Question: I am creating a shiny app by using a fluidRow/Column layout!
In the first row I would like to include an output containing one image plot!
The second row contains further plots and reactive inputs (selectInput).
No matter what I try (renderPLot, renderImage, renderUI) to return the plot, I am always getting a white space below the first row which blows up the row -.-
Note that I source the plotting function for the plot in the first row. The plot itself looks perfectly fine, it's just the white space below the plot...
Any suggestions what could be the reason for this behaviour
and how to get rid of the whitespace ?
Thanks !
Server.R
'''
source("plotFunction.R")
shinyServer(function(input, output) {
output$plot1 <- renderImage({
outfile <- tempfile(fileext='.png')
png(outfile, width=400, height=150)
plotFunction(col_palette = heat.colors(4))
dev.off()
# Return a list containing the filename
list(src = outfile,
contentType = 'image/png',
width = 400,
height = 150)
}, deleteFile = TRUE) # end of render image
}) # end of shinyServer
'''
UI.R
'''
shinyUI(fluidPage(
# 1st row
fluidRow(
column( 12,
align = "center",
imageOutput("plot1")
) # end of column
), # end of 1st row
# 2nd row
fluidRow(
column( 1,
selectInput("someSelection",
label = "Select smth",
choices = c("smth","smth more") ),
selectInput("anotherSelection",
label = "Select more",
choices = c("more","and more") )
) # end of column
) # end of fluidRow
)) # end of shiny UI
'''
plotFunction.R
'''
plotFunction <- function(col_palette) {
mtrx = matrix(c(1,2,3,4),nrow = 4, ncol =3 ,byrow = T)
par(oma = c(0,0,0,0),mar=c(2,2,0,2))
image(
mtrx,
col = col_palette,
xlab="",
ylab = "",
axes = F
)
} # ned of plotFunction.R
'''
HTML Code
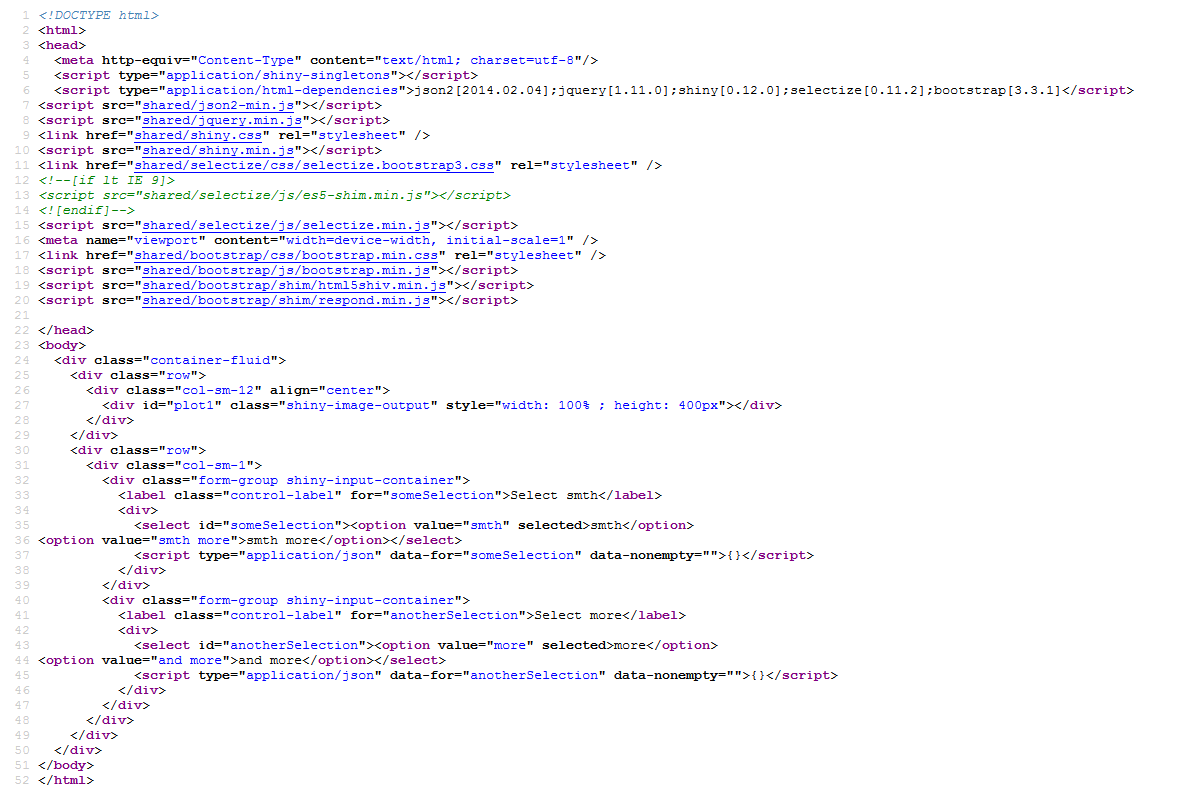
Answer: For whatever reason, the height of the div in which your image is being placed isn't resizing as the image is resized to 400x150.
We can do a kind of hacky fix for this by using the HTML function to put the image in a div with some in-line CSS that fixes the height at 150px (or whatever else you would like).
'''
library(shiny)
plotFunction <- function(col_palette) {
mtrx = matrix(c(1,2,3,4),nrow = 4, ncol =3 ,byrow = T)
par(oma = c(0,0,0,0),mar=c(2,2,0,2))
image(
mtrx,
col = col_palette,
xlab="",
ylab = "",
axes = F
)
} # ned of plotFunction.R
server <- shinyServer(function(input, output) {
output$plot1 <- renderPlot({
plotFunction(col_palette = heat.colors(4))
}, width = 400, height = 150) # end of renderPlot
}) # end of shinyServer
ui <- shinyUI(
fluidPage(
# 1st row
fluidRow(
column(12,
HTML("<div style='height: 150px;'>"),
plotOutput("plot1"),
HTML("</div>")
)
),
# 2nd row
fluidRow(
column(1,
selectInput("someSelection",
label = "Select smth",
choices = c("smth","smth more")
),
selectInput("anotherSelection",
label = "Select more",
choices = c("more","and more")
)
) # end of column
) # end of fluidRow
) # end of fluidPage
) # end of shiny UI
shinyApp(ui = ui, server = server)
'''